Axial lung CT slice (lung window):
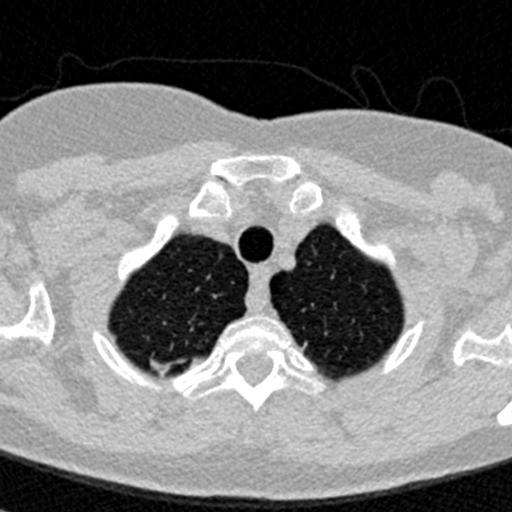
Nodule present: no